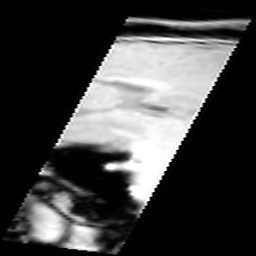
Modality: inplaneT1
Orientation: sagittal
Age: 27
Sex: male